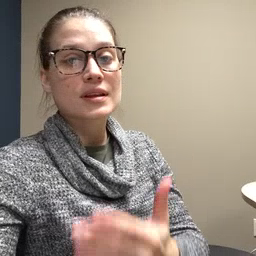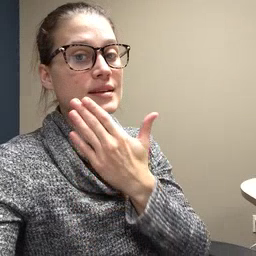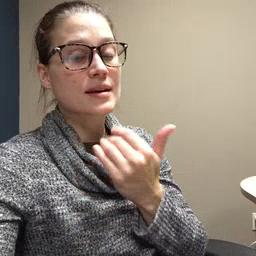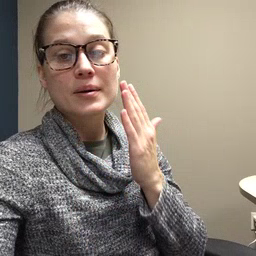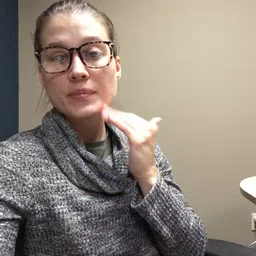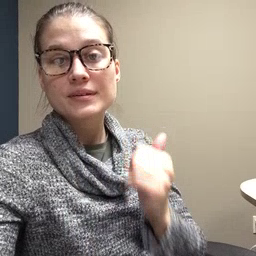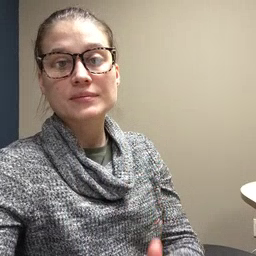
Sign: napkin